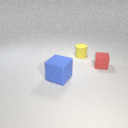
small yellow rubber cylinder behind large blue rubber cube